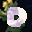
Label: 0